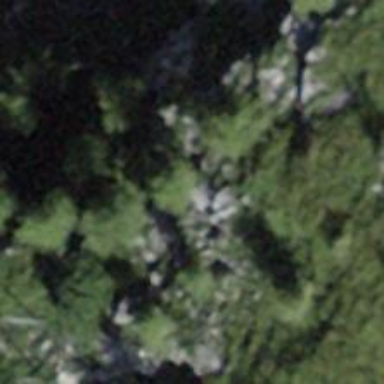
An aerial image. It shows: Natural cliff.